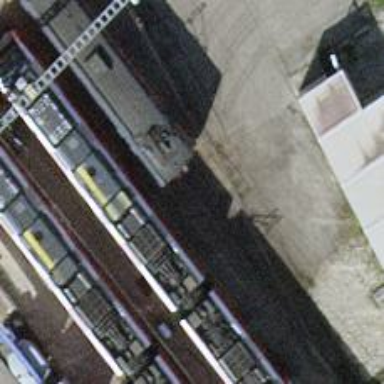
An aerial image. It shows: Narrow-gauge railway yard with one track. The yard is electrified with contact line.